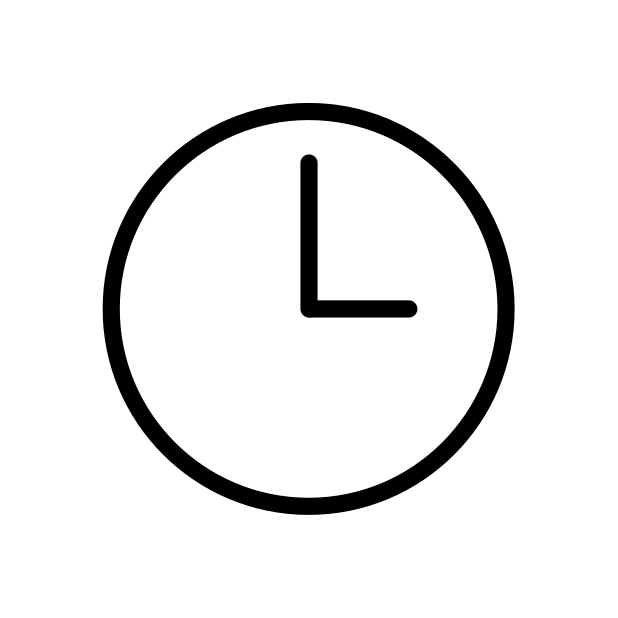
Emoji: 🕒
Name: clock face three oclock
Unicode: 0x1f552